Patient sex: F
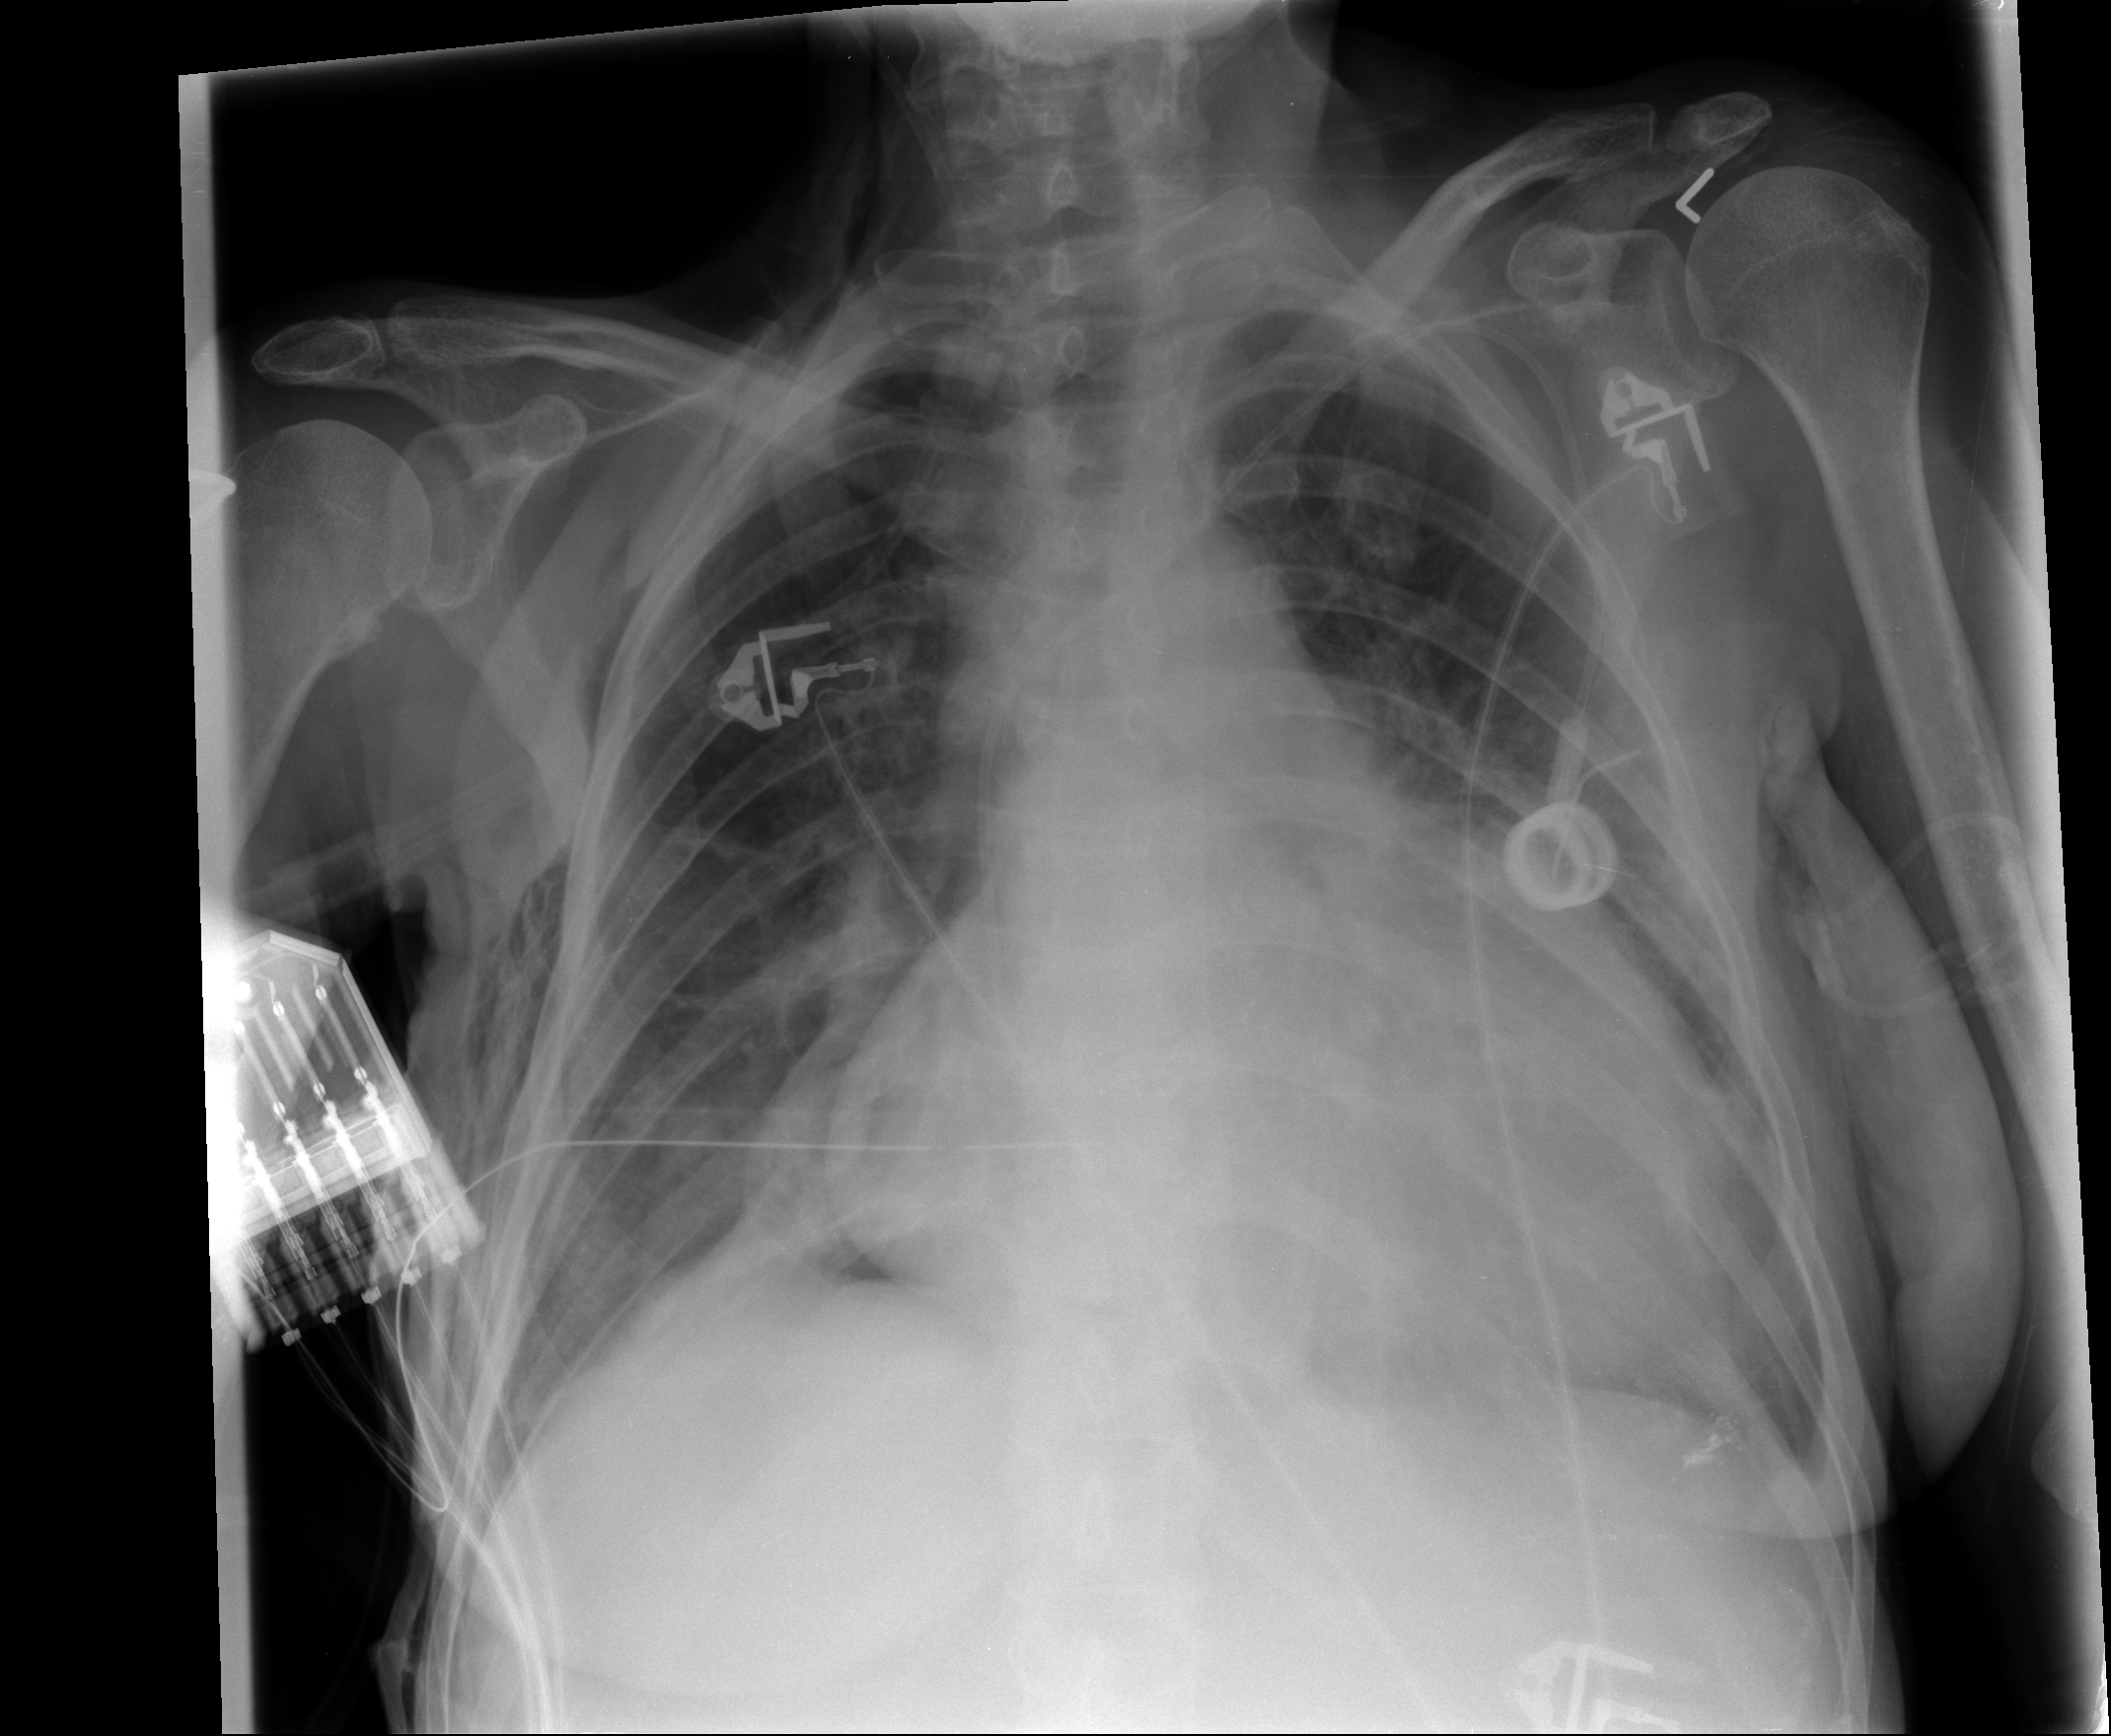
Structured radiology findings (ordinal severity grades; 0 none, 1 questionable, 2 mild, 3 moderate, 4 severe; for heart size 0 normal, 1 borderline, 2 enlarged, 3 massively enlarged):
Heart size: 3
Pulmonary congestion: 0
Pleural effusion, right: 0
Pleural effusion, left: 0
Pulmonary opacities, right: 0
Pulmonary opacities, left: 0
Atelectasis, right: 2
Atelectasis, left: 2